Field crop: maize
Growth stage: 2
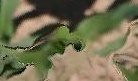
Species: maize